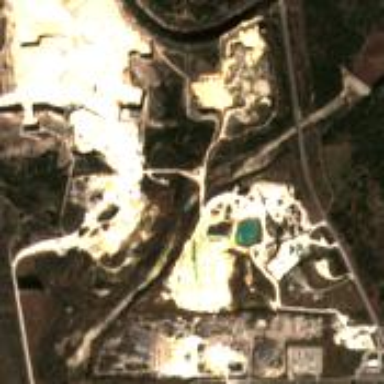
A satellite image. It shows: Quarry area.